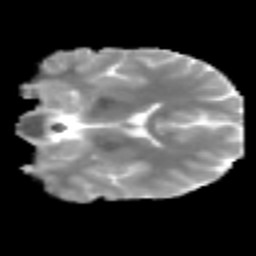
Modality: MD
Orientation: coronal
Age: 20
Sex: female
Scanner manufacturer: siemens
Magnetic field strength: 3 T
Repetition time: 2.3 s
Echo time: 0.085 s